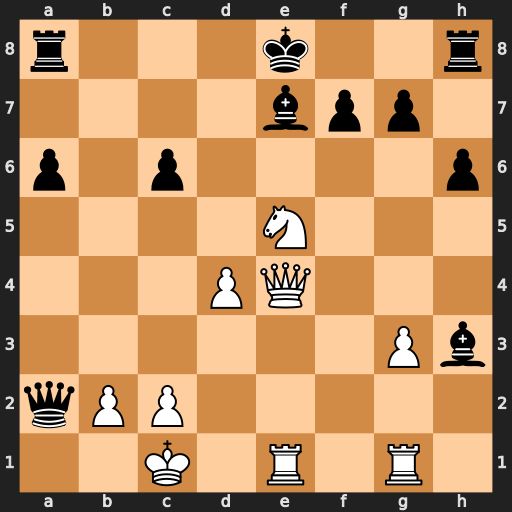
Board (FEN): r3k2r/4bpp1/p1p4p/4N3/3PQ3/6Pb/qPP5/2K1R1R1
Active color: w
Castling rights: kq
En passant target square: -
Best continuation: Qxc6+ Kd8 Qxa8+